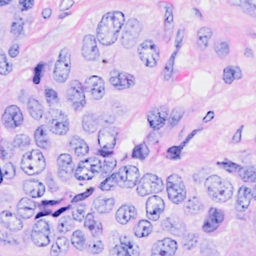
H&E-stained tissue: Breast